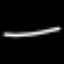
Label: line